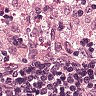
Metastatic tissue present: no